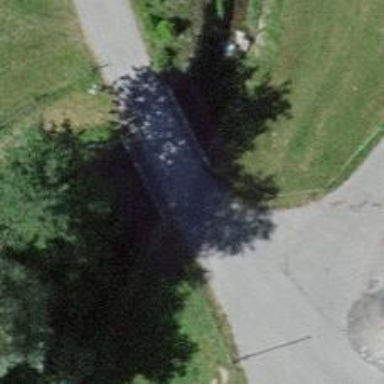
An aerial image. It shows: Paved track crossing bridge. The track is of grade1 quality.